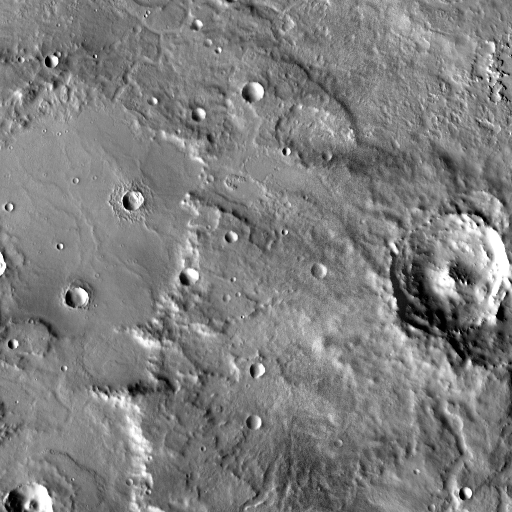
Crater classes present: Background, Other, Layered, Buried, Secondary